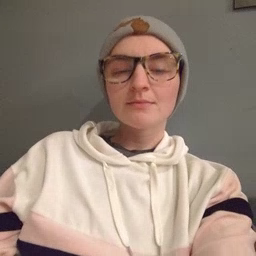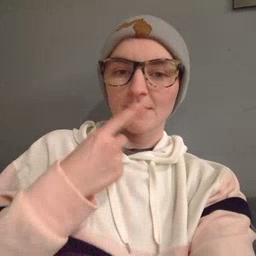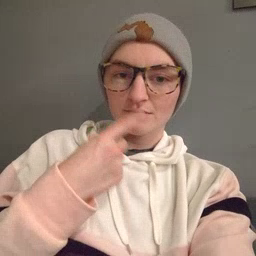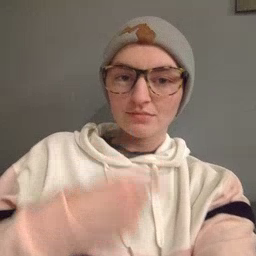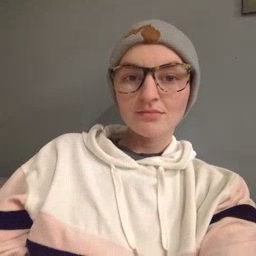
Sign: lips